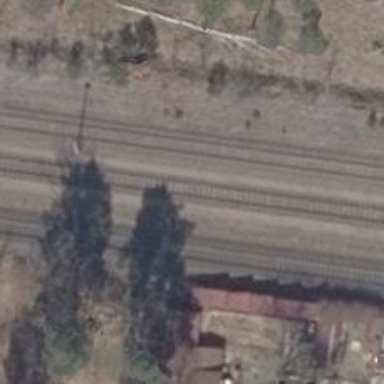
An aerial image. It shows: Railway yard used for servicing trains.